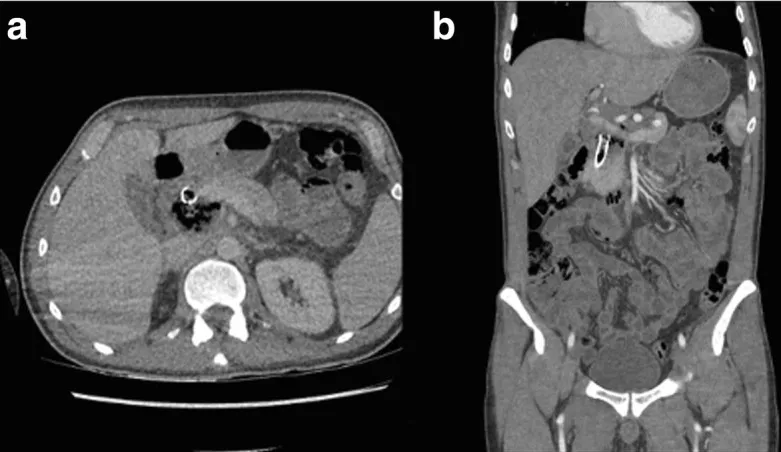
Abdominal CT following one dose of chemotherapy showing necrosis of the periportal nodal mass and erosion of the stent through the bile duct.
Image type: radiology (ct)